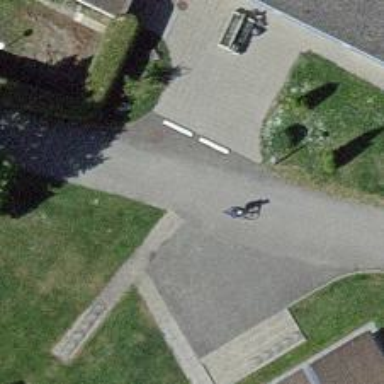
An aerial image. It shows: Bollard.